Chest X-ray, AP view. Patient: 13 years old, sex M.
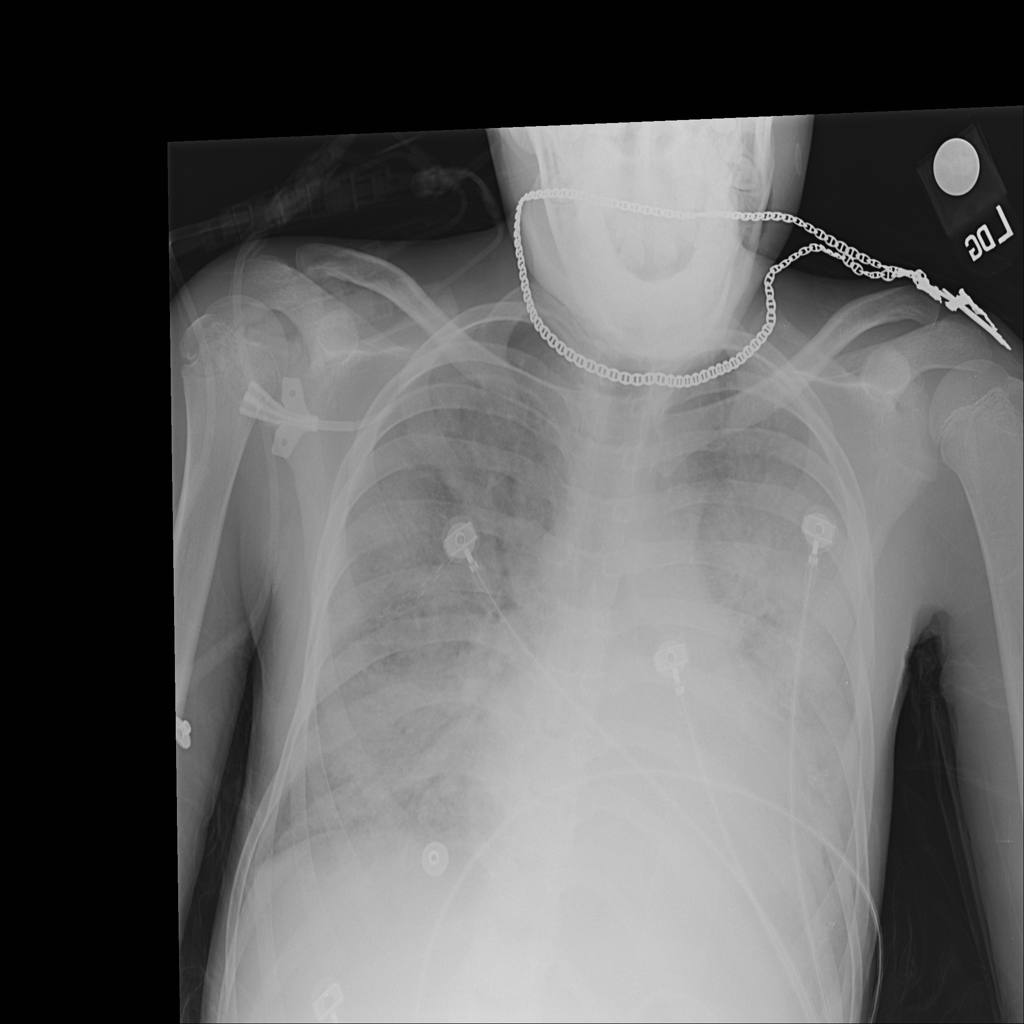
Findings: Infiltration, Mass